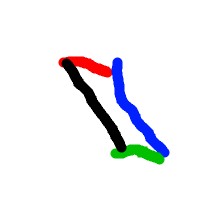
Shape: parallelogram